Question: I already had run 'react-native start' and then 'react-native run-ios'. So my app is running.
I placed ios-glyphs.ttf into a folder called fonts in my root directory. So './fonts'. I then added to package.json this:
'''
"rnpm": {
"assets": [
"fonts"
]
'''
}
I then ran 'react-native link'.
After that in my app I added in a rende:
'''
<Text style={{fontFamily:'ios-glyphs'}}>&#xf193;</Text>
'''
On load of my app it is fine, but when i load the page that renders this custom font I get "Unrecognized font family 'ios-glyphs'", here is a screenshot: <URL>
The page does load after dismissing that error but the icon looks like a question mark in a box but my real icon is a star:

I then did some funky stuff. I thought I linked it wrong so I changed the folder path, and moved font to new folder and linked again. Then I went into xcode and saw two of them in "Resources" so I deleted the first one as that folder was no longer there.
Does anyone know how to fix this error? Should I throw discard this commit? Will it make it like I never linked anything? I'm worried I might have screwed up my project with xcode.
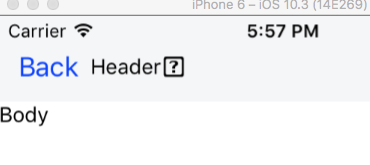
Answer: Thanks very much to @sfratini - <URL> - the font name was actually totally different then file name, as hinted by the tutorial.
How I found the real font name was by following @sfratini's instructions.
I opened up xcode, and opened the 'ios' folder in my project folder with xcode, like this.
I then added to AppDelegate.m this code:
'''
NSArray *families = [[UIFont familyNames] sortedArrayUsingSelector:@selector(localizedCaseInsensitiveCompare:)];
NSMutableString *fonts = [NSMutableString string];
for (int i = 0; i < [families count]; i++) {
[fonts appendString:[NSString stringWithFormat:@"
%@:
", families[i]]];
NSArray *names = [UIFont fontNamesForFamilyName:families[i]];
for (int j = 0; j < [names count]; j++) {
[fonts appendString:[NSString stringWithFormat:@" %@
", names[j]]];
}
}
NSLog(@"%@", fonts);
'''
Then found the new icon name in the console log.
My project folder:

Open with xcode:

Click on the folders, then add to AppDelegate.m the code then save and either run 'react-native run-ios' or press "Play" button as in screenshot below (You need to recompile, I doubt hot reloading will work but I didn't test):

Then a full list of font names get spit out in the console log:

I did the fonts before linking, then after linking, and did a diff to find my font names.